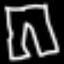
Label: pants